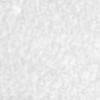
Label: no_change